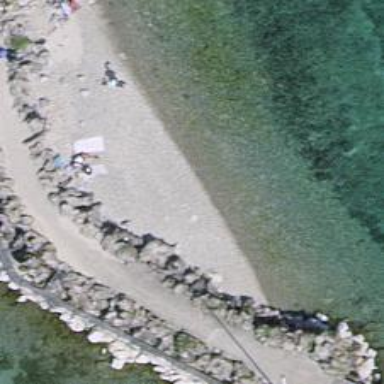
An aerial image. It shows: Beautiful beach with natural surroundings.